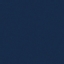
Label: SeaLake